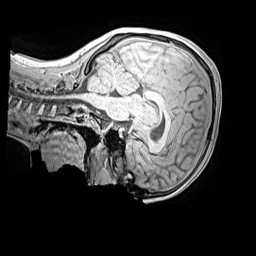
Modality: MP2RAGE
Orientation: sagittal
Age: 9
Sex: female
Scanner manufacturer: siemens
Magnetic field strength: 3 T
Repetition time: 4 s
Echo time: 0.00299 s